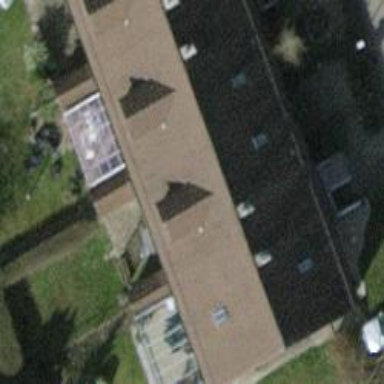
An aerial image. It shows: Terrace building with gabled roof covered in roof tiles.